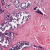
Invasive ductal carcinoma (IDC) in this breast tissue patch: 1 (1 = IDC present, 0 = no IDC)